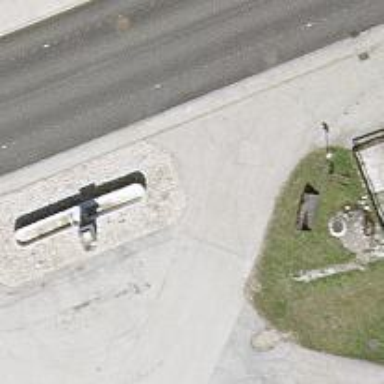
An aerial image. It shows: Fountain.